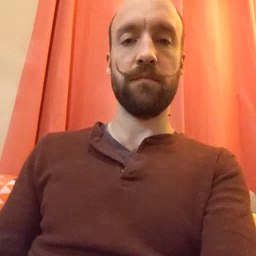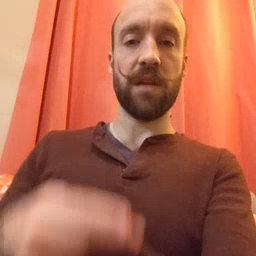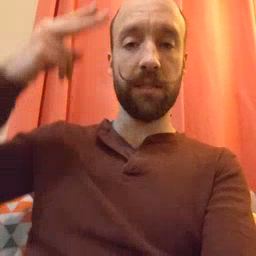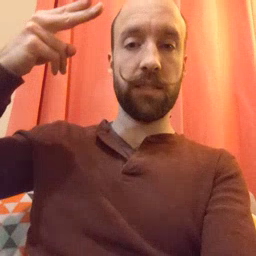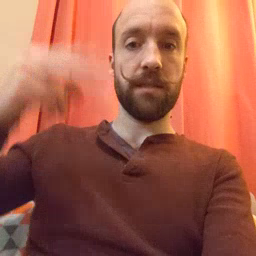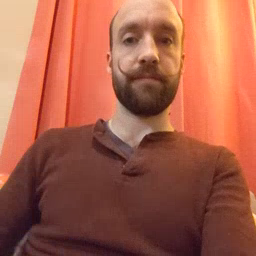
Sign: high